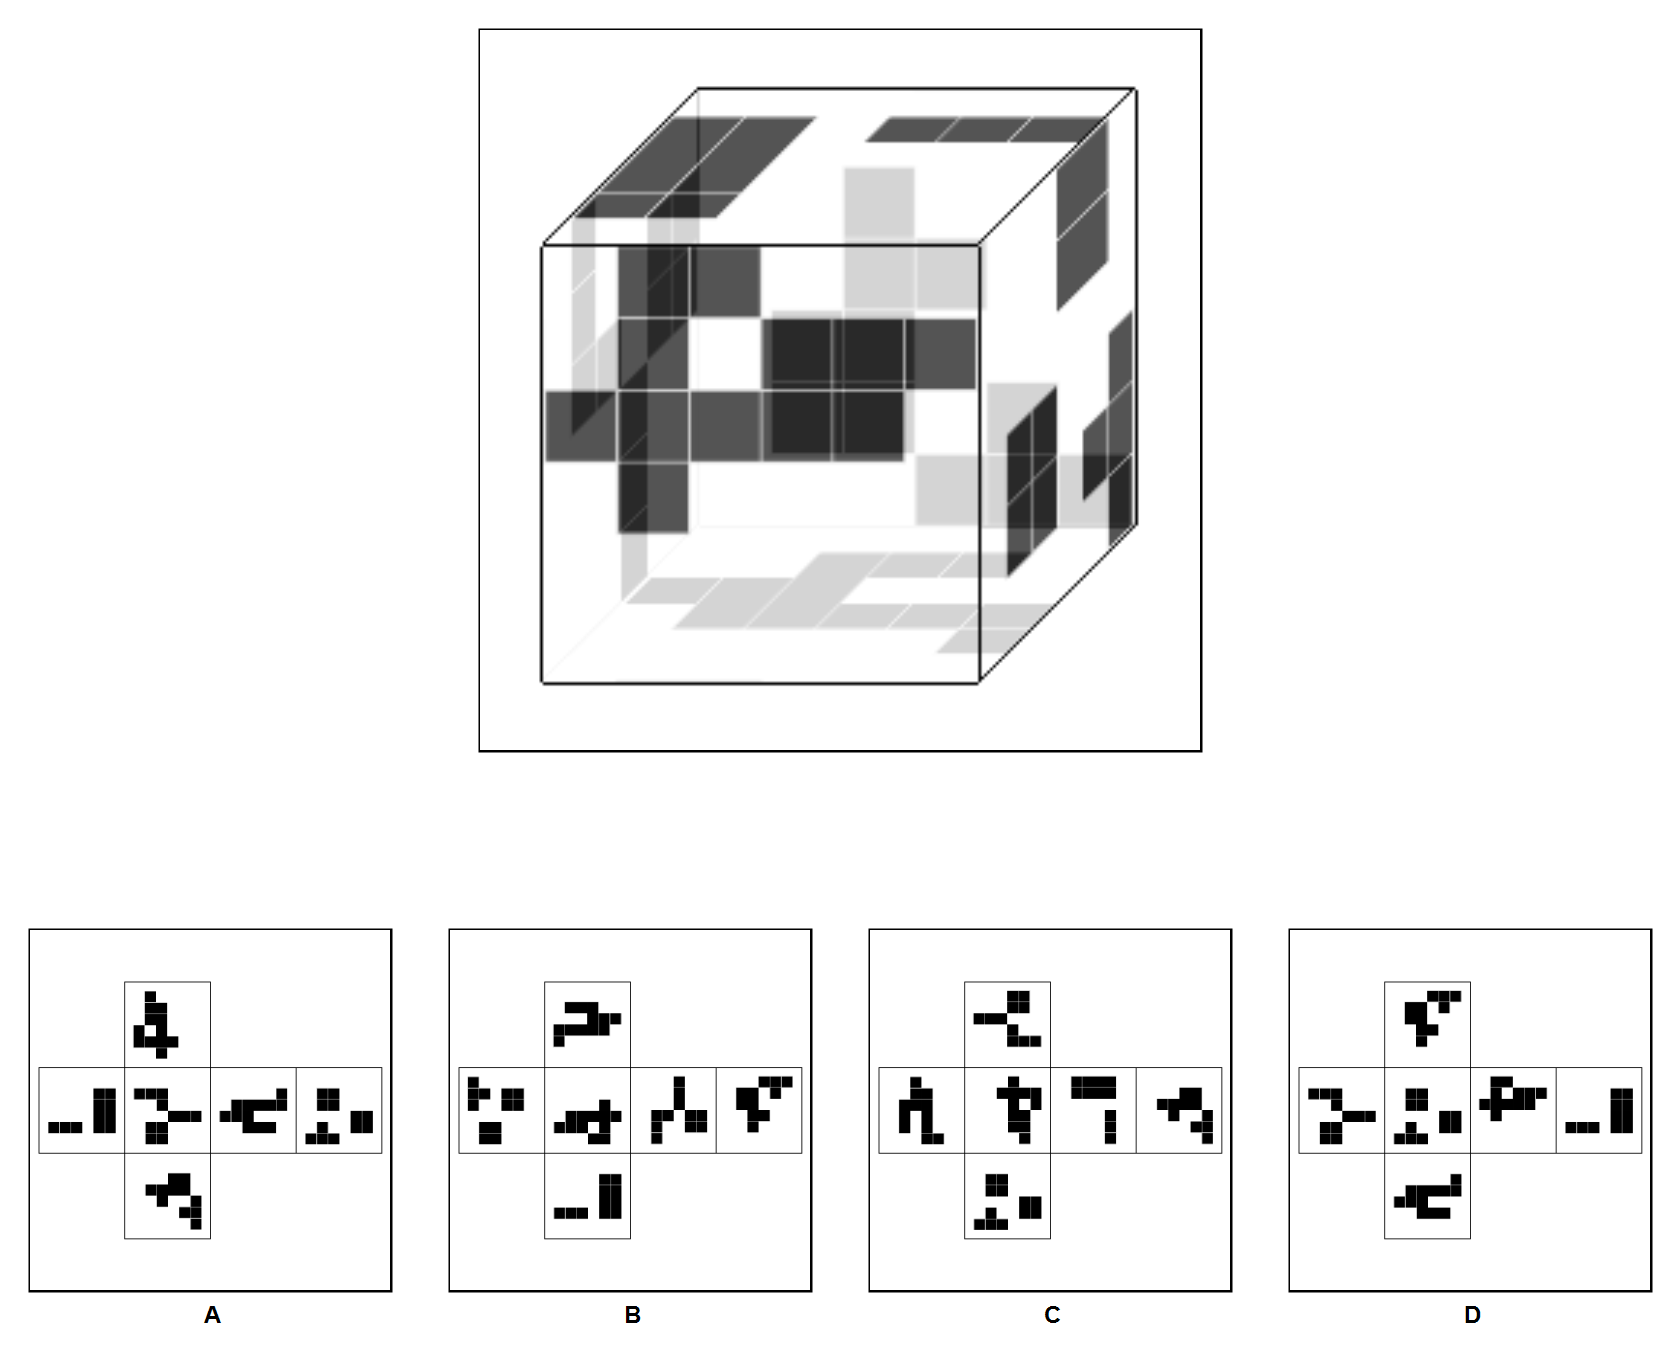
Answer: D